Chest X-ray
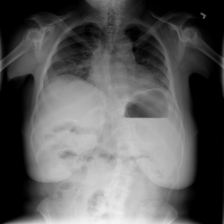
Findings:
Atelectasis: negative
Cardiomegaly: negative
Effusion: negative
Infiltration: negative
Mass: negative
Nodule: negative
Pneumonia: negative
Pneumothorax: negative
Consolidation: negative
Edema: negative
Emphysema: negative
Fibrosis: negative
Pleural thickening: negative
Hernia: negative